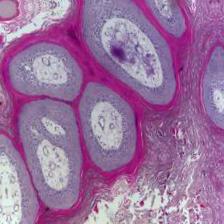
Diagnosis: OSCC